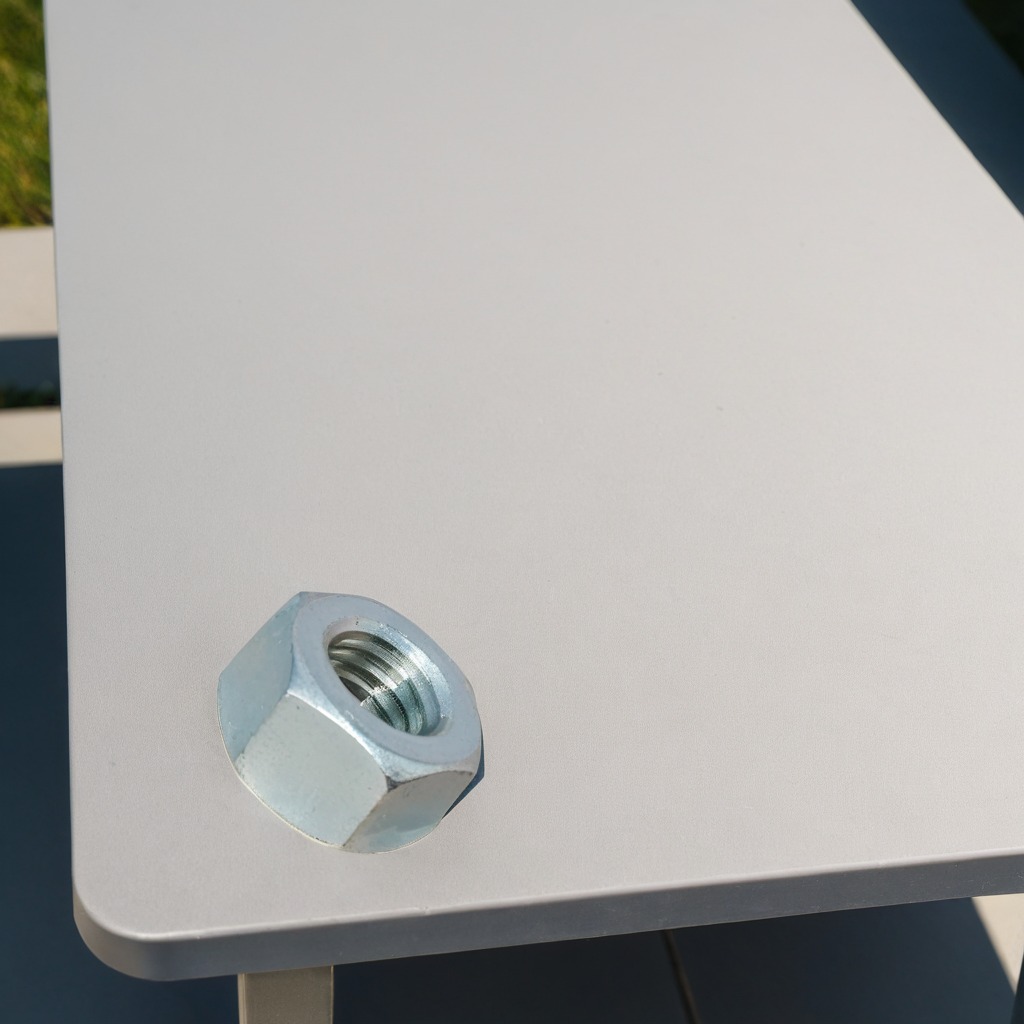
A metal nut is lying on the table.